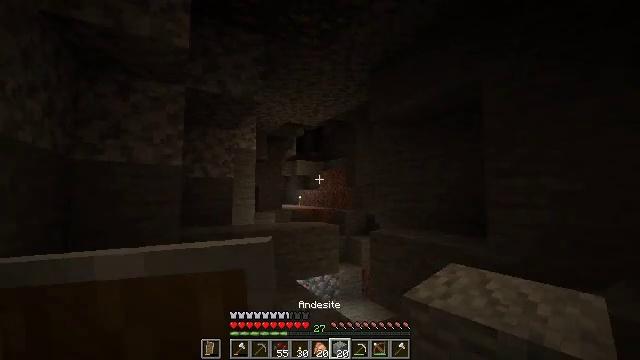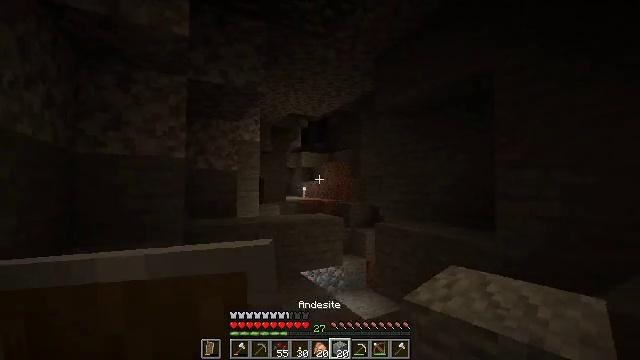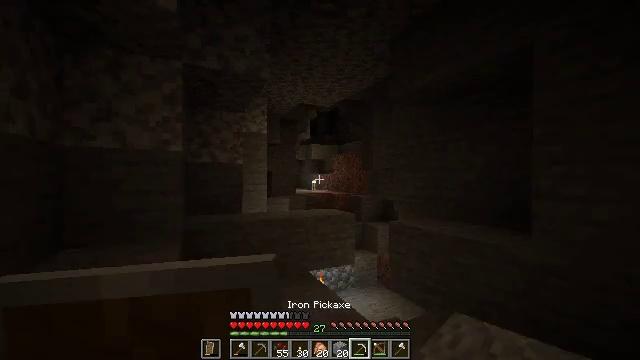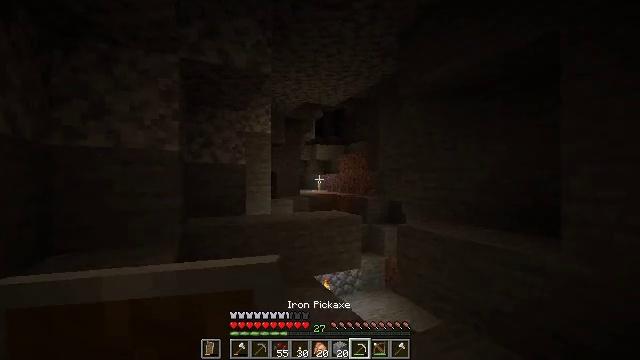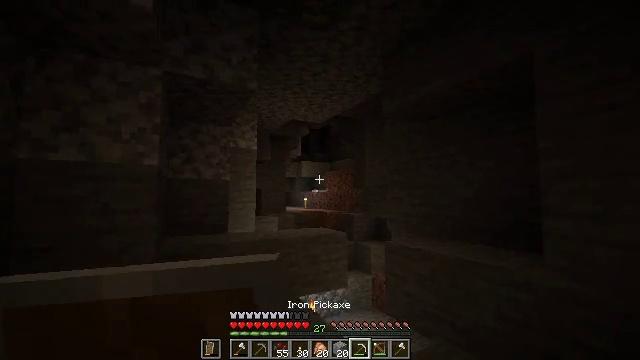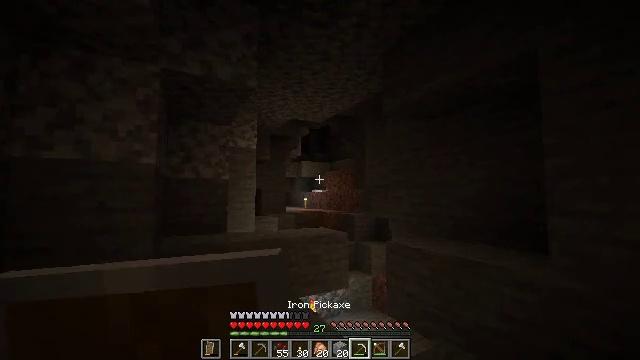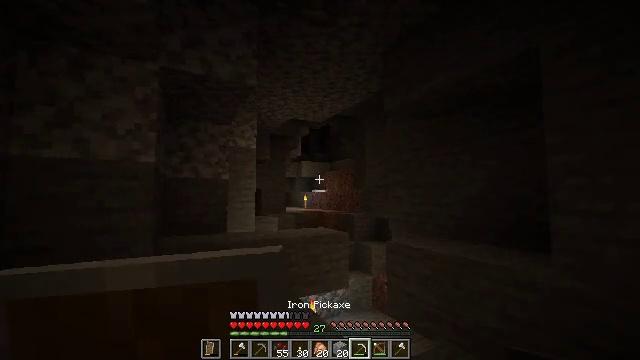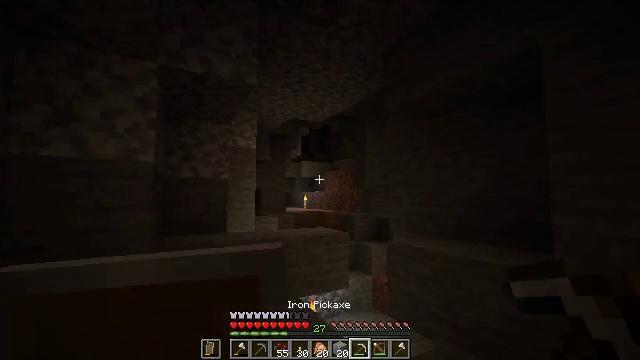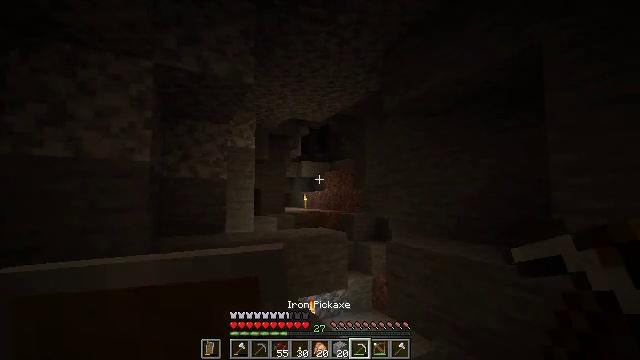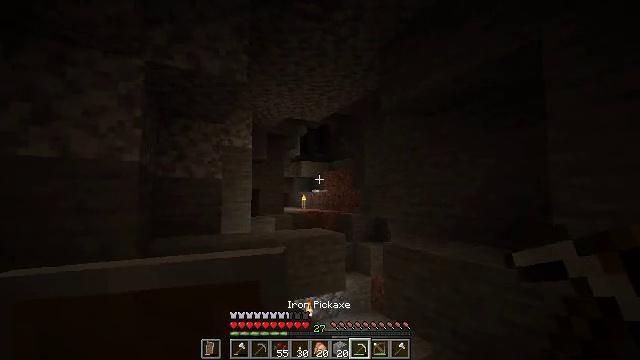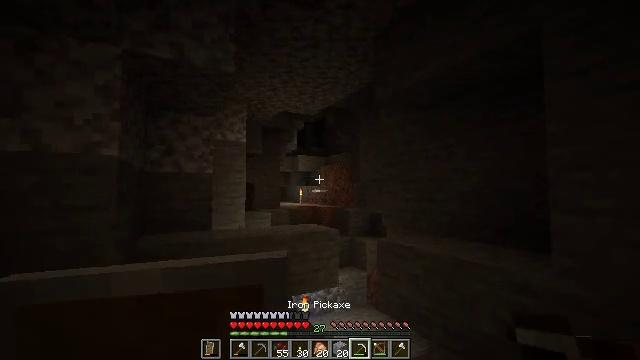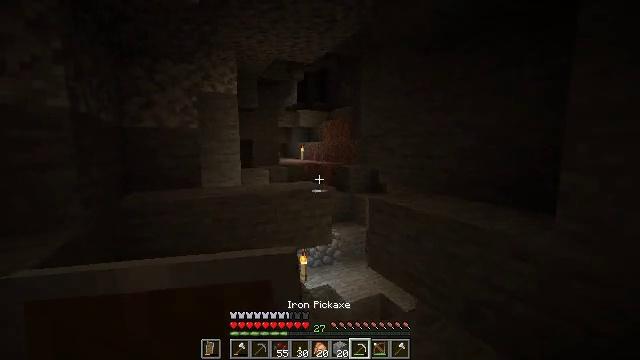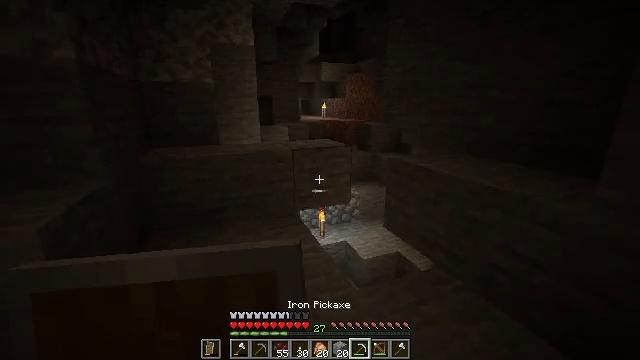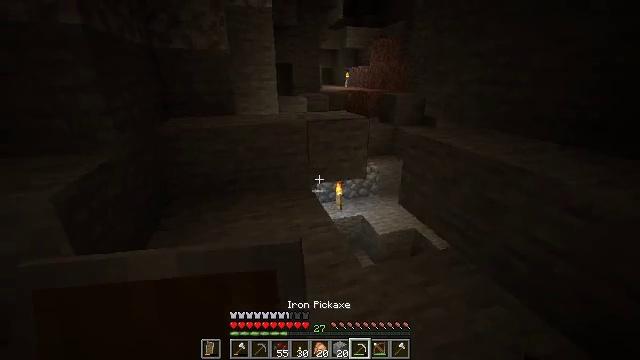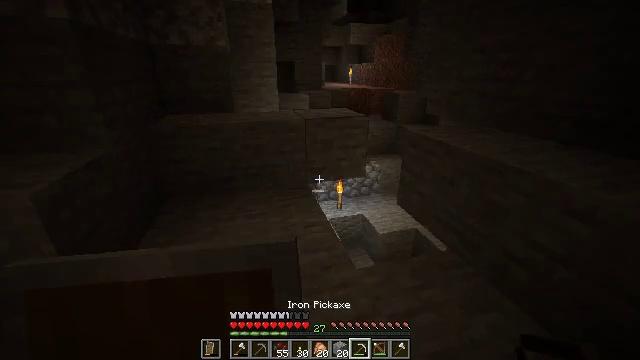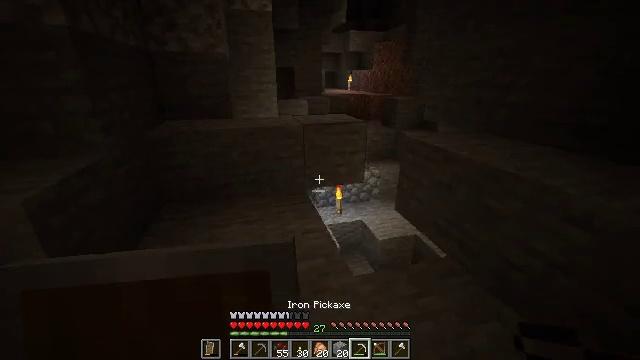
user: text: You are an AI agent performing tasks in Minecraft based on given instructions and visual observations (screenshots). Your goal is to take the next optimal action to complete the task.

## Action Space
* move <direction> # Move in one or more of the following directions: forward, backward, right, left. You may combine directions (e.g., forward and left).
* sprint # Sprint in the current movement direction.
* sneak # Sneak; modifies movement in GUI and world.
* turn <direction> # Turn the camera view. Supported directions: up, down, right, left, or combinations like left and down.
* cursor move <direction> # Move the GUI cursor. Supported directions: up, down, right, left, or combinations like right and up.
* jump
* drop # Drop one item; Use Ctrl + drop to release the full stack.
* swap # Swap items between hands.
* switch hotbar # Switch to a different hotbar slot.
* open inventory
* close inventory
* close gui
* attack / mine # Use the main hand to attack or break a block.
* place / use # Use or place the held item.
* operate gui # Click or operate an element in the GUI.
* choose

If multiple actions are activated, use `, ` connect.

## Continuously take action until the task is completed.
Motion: motion action
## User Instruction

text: Find and mine the gold ore.
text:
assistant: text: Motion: move forward, turn left and down
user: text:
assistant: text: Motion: move forward, turn left and down
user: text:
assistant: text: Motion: turn left
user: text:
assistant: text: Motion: turn right and up
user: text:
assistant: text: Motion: no_op
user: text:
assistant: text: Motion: no_op
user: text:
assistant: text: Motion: no_op
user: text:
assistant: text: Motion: move forward and move right
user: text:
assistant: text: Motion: move forward and move right
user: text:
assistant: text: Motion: move forward and move right, turn down
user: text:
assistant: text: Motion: move forward and move right, turn left and down
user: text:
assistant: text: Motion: move forward and move right, turn left and down
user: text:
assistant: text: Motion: turn left and down
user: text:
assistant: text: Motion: turn left
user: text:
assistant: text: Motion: turn up
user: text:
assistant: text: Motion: turn up
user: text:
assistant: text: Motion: no_op
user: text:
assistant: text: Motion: move forward
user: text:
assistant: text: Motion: move forward
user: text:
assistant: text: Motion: move forward, turn left and up
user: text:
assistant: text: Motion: move forward, turn left and up
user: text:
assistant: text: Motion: turn left and up
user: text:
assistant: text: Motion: turn left and up
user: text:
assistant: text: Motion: no_op
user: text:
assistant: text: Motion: no_op
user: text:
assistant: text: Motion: no_op
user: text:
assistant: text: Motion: move forward
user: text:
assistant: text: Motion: move forward, turn left
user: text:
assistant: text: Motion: move forward, turn left and up
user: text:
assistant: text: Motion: turn left and up